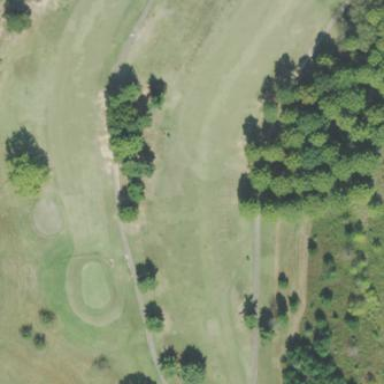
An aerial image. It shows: Grassy area designated as golf fairway.